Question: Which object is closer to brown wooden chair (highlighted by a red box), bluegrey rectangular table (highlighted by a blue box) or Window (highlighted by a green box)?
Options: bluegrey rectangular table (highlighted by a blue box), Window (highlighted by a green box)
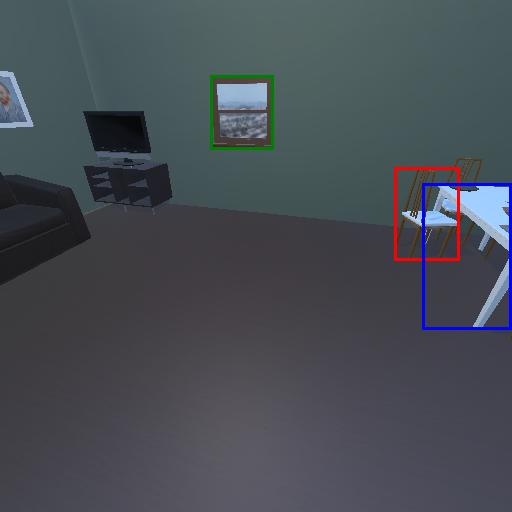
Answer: bluegrey rectangular table (highlighted by a blue box)